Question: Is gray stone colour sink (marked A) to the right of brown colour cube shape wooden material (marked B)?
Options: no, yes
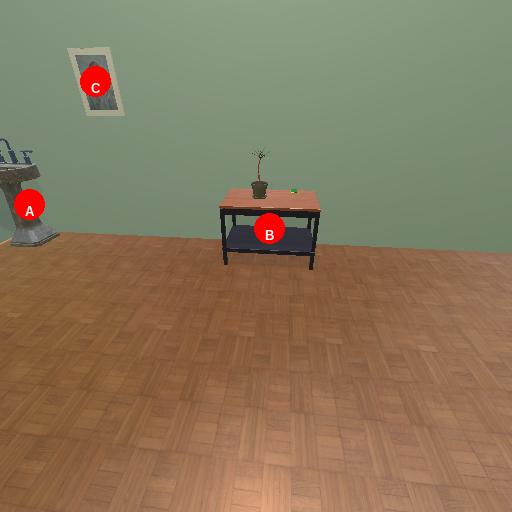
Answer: no